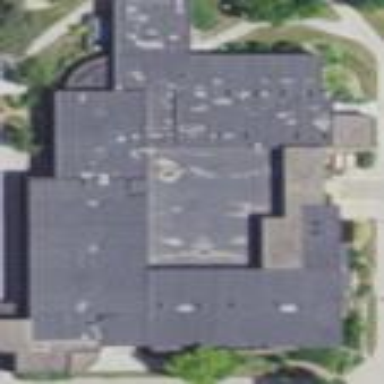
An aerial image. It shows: University library with roof made of roof tiles.